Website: walmart
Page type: account-selection
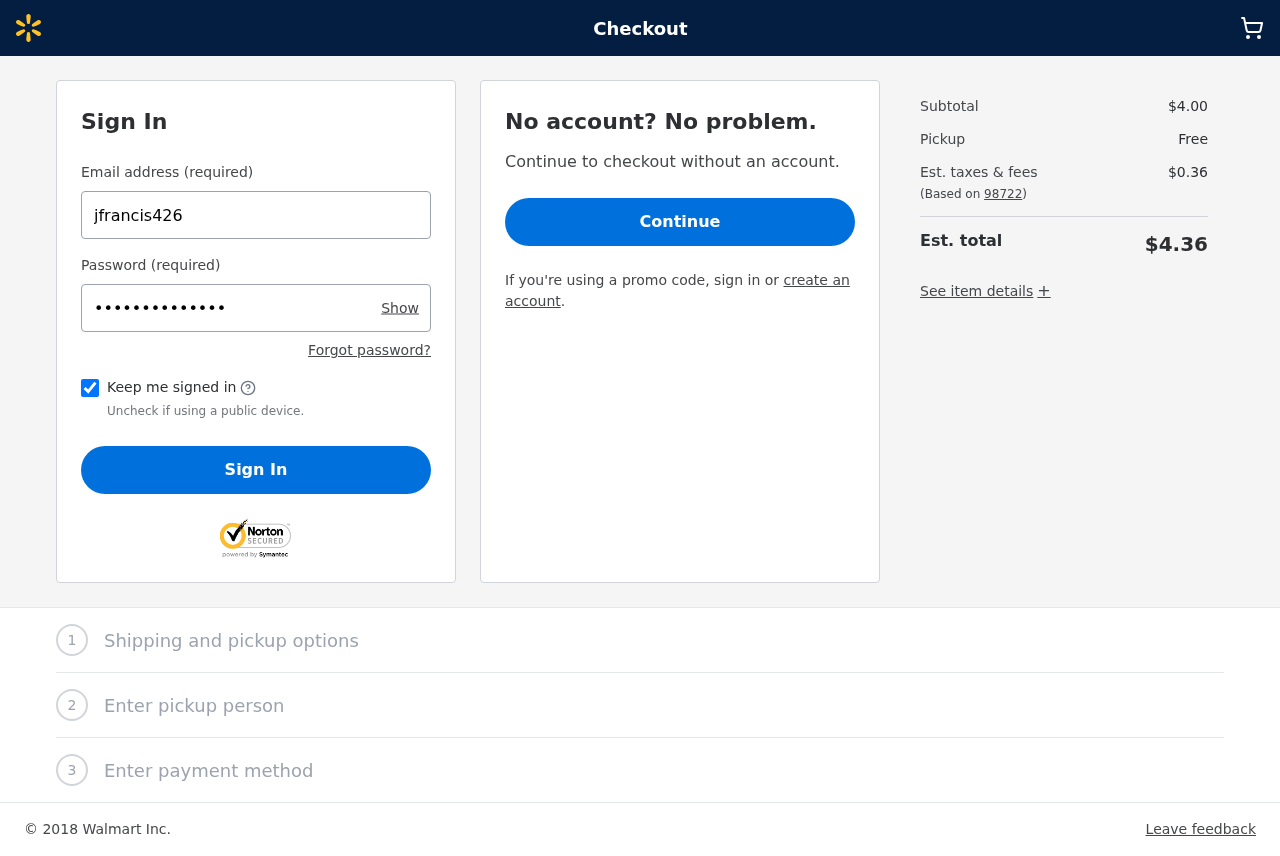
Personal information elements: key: PII_LOGIN_USERNAME
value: jfrancis426
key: PII_POSTCODE
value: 98722
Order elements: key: ORDER_SUBTOTAL
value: $4.00
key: ORDER_TAX
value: $0.36
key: ORDER_TOTAL
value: $4.36